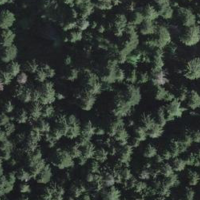
EUNIS habitat code: 43
Species observed at this site:
Tussilago farfara